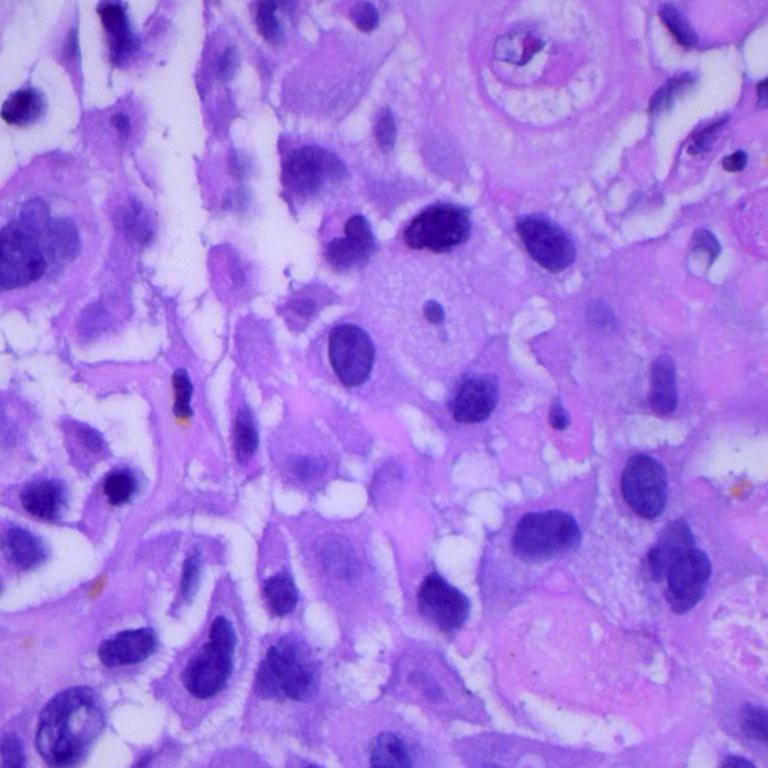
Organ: lung
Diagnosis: squamous carcinomas